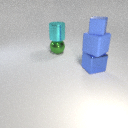
large blue metal cube to the right of large green metal sphere